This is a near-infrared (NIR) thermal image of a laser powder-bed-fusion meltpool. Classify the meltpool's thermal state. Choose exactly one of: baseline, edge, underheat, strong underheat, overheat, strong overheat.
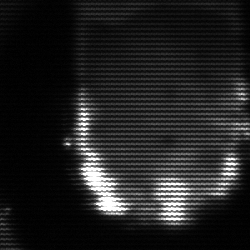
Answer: baseline